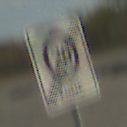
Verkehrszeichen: EndeZone20
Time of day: MorningAfternoon
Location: Outdoor (RoadRail)
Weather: PartlyCloudy
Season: NotSpecified
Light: Natural